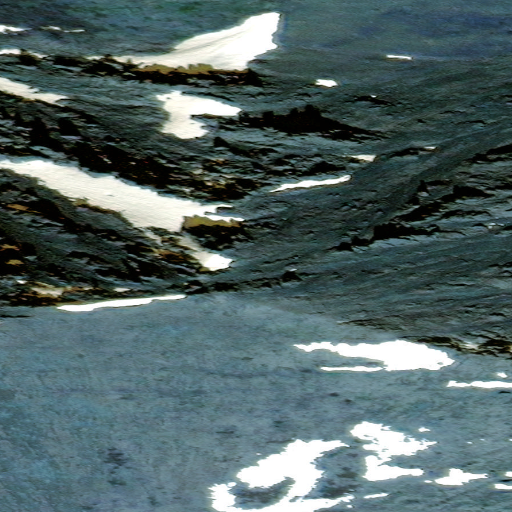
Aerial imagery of mountain in Alaska named Cathedral Mountain containing only unknown